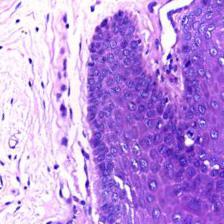
Diagnosis: Normal